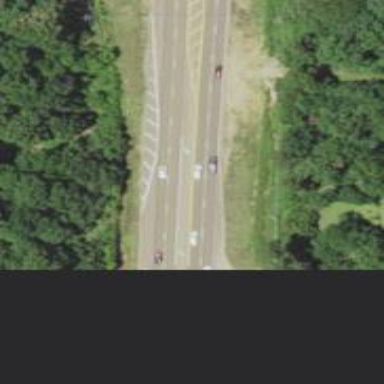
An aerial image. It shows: Asphalt road classified as trunk highway.